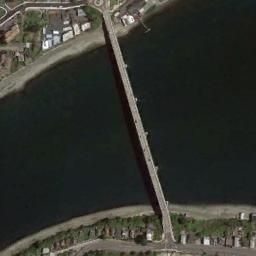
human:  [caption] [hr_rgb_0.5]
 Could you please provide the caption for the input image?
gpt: There are two bridges over the river with some buildings and plants on both sides .

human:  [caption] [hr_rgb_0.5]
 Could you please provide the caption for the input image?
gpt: A bridge built on a dark green river and some houses arranged neatly on both sides of the river .

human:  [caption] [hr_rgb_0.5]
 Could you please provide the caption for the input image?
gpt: Many ships docked on both sides of the river .

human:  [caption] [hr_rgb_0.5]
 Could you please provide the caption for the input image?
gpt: A bridge connects the land on both sides of the deep blue river, With many buildings and roads on the land .

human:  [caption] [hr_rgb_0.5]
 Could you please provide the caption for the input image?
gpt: There is a bridge over the river .